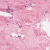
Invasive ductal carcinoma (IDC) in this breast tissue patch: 0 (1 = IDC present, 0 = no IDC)